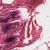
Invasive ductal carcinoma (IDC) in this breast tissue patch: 0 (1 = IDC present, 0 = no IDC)